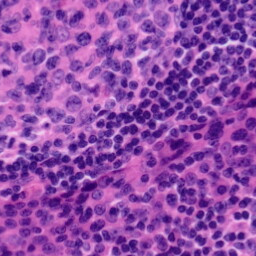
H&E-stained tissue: Tonsil